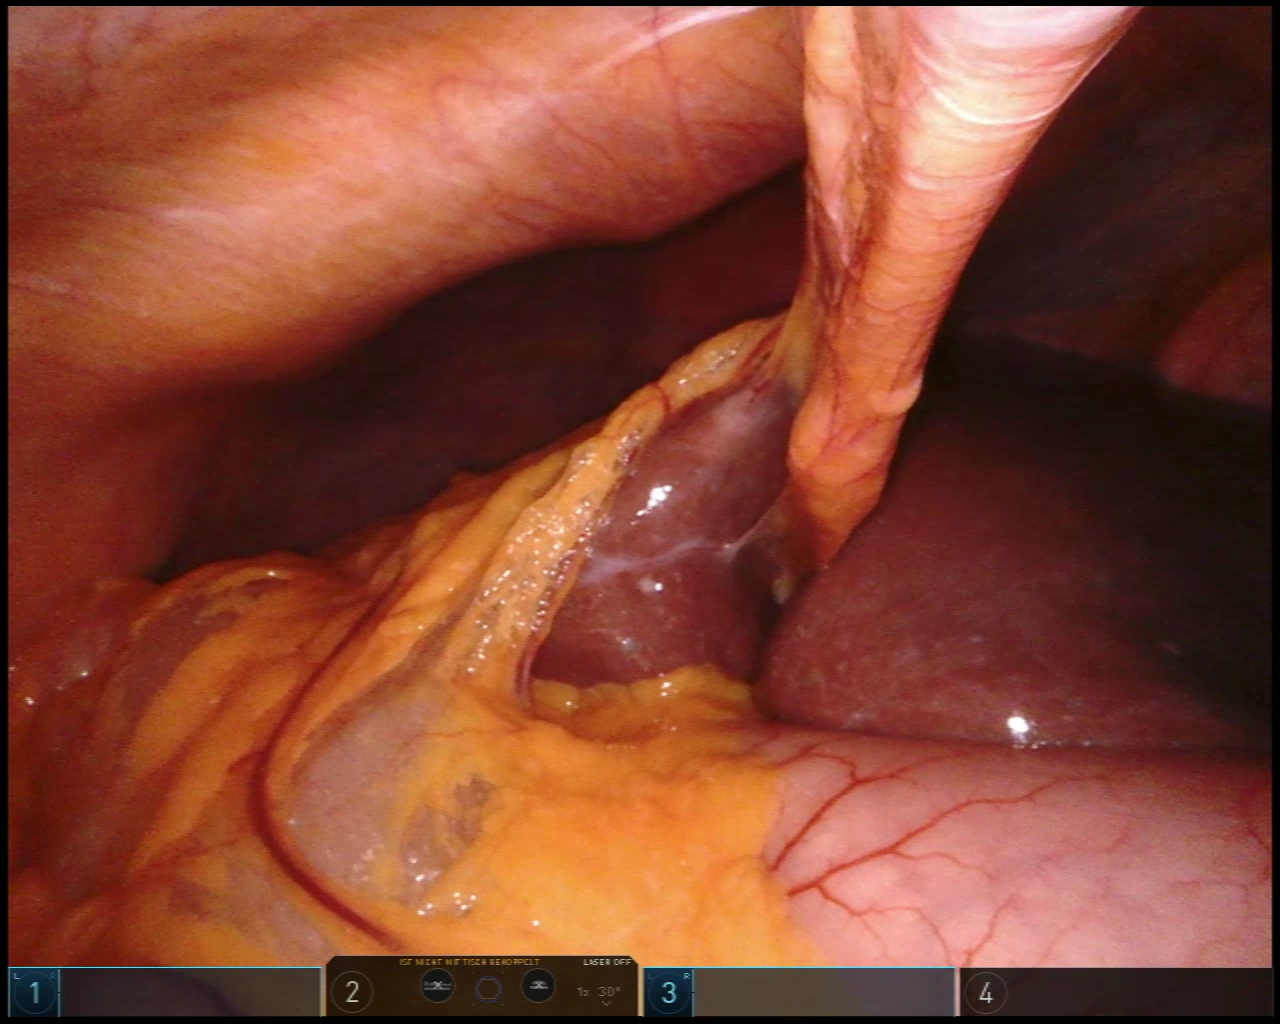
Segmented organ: liver
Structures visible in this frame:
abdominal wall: yes
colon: yes
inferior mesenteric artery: no
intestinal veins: no
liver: yes
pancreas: no
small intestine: no
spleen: no
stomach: yes
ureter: no
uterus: no
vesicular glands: no